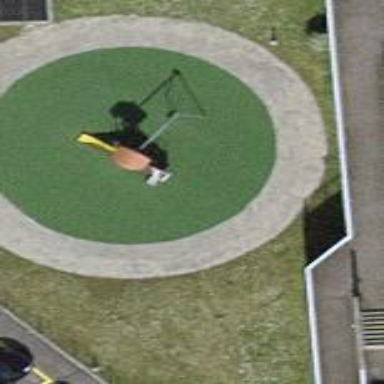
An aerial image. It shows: Playground with playground theme.